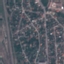
Land use / land cover class: Residential